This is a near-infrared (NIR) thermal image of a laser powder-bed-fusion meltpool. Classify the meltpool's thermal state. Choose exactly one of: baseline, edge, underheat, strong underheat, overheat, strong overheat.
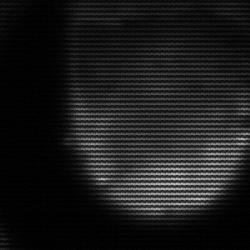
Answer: edge